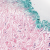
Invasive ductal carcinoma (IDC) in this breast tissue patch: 0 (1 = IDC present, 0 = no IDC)